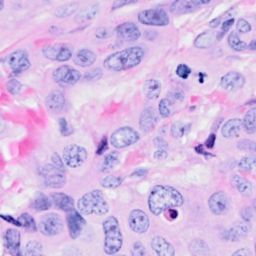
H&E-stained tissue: Breast